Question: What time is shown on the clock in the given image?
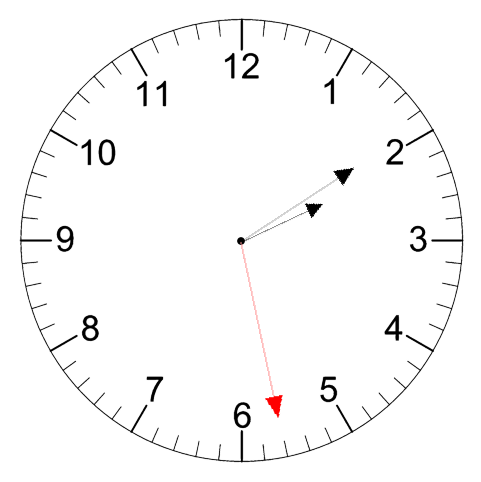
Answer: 02:09:28